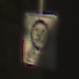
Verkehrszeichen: EndeZone30
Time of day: SunriseSunset
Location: Outdoor (Suburban)
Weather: Clear
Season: NotSpecified
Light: Natural